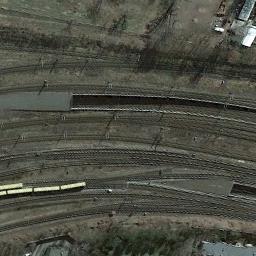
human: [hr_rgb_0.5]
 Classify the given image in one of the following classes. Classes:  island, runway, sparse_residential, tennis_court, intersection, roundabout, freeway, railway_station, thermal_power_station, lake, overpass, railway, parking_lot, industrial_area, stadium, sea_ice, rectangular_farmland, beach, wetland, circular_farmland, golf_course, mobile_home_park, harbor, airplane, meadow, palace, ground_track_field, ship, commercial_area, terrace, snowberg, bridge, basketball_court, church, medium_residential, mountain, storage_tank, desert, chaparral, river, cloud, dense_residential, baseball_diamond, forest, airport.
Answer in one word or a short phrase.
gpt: railway